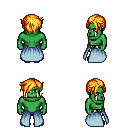
a pixel art fantasy rpg character, male body template, orc, green skin, overskirt, gold greaves, light blonde pixie cut hairstyle, gray slippers, four views (front, back, left, right), 2x2 character sprite sheet, small pixel art, hard edges, no anti-aliasing